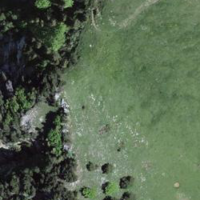
EUNIS habitat code: 41
Species observed at this site:
Hedlundia mougeotii
Campanula glomerata
Asplenium viride